Interaction volume radius: 10 \u00c5
Interaction volume height: 15 \u00c5
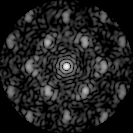
Disorder parameter: 0.494